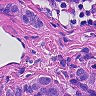
Metastatic tissue present: yes